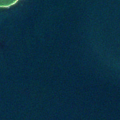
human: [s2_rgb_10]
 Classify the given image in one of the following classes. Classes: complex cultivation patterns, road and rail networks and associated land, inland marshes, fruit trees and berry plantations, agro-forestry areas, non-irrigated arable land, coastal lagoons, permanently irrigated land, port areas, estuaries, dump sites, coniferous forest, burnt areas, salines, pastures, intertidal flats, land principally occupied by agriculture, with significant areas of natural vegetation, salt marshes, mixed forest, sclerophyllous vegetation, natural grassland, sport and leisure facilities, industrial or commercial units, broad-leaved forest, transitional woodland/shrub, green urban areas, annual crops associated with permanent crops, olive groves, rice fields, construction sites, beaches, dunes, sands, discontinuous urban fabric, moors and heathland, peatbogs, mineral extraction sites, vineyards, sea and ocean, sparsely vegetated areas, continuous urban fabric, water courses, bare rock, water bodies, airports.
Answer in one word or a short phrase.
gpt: mixed forest, sea and ocean